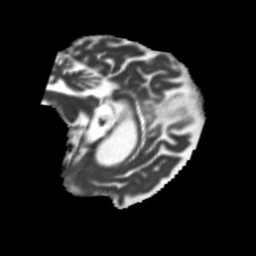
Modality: MD
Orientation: sagittal
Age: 66
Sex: female
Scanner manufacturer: siemens
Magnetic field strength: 3 T
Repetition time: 5.25 s
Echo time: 0.08 s